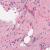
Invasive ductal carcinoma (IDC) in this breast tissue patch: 0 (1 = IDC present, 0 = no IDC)